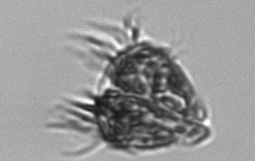
Label: Ciliophora